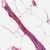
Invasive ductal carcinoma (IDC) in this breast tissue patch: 0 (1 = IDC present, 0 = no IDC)